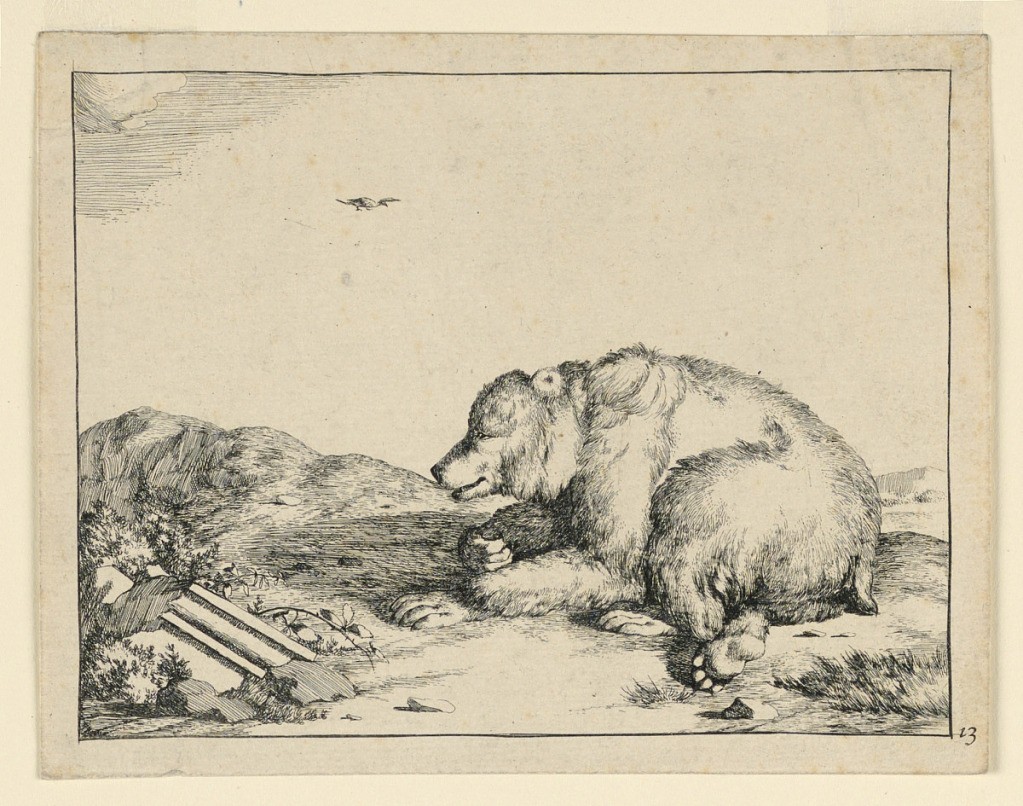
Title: Recumbent Bear, from a Set of Sixteen Views of Bears
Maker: Marcus de Bye, 1639 – 1690
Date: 1664
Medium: Etching on white laid paper
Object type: Print
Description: A large bear, seen from the left side, lying in an open landscape; fragment of a ruined cornice, left foreground.